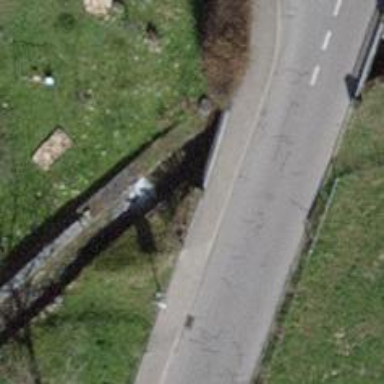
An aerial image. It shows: There is tunnel.